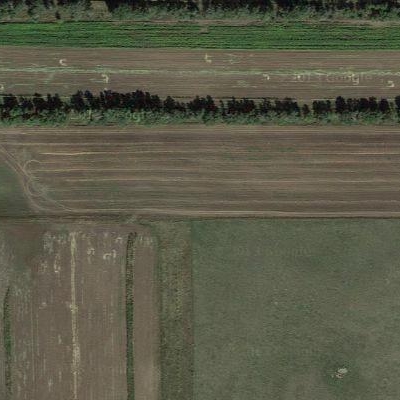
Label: Field